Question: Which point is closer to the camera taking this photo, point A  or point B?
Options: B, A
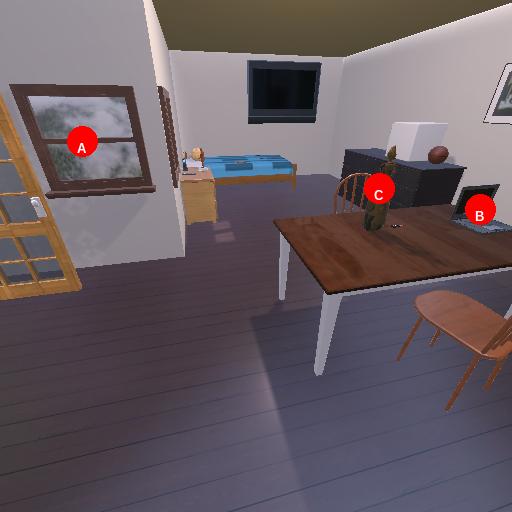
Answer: B